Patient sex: F
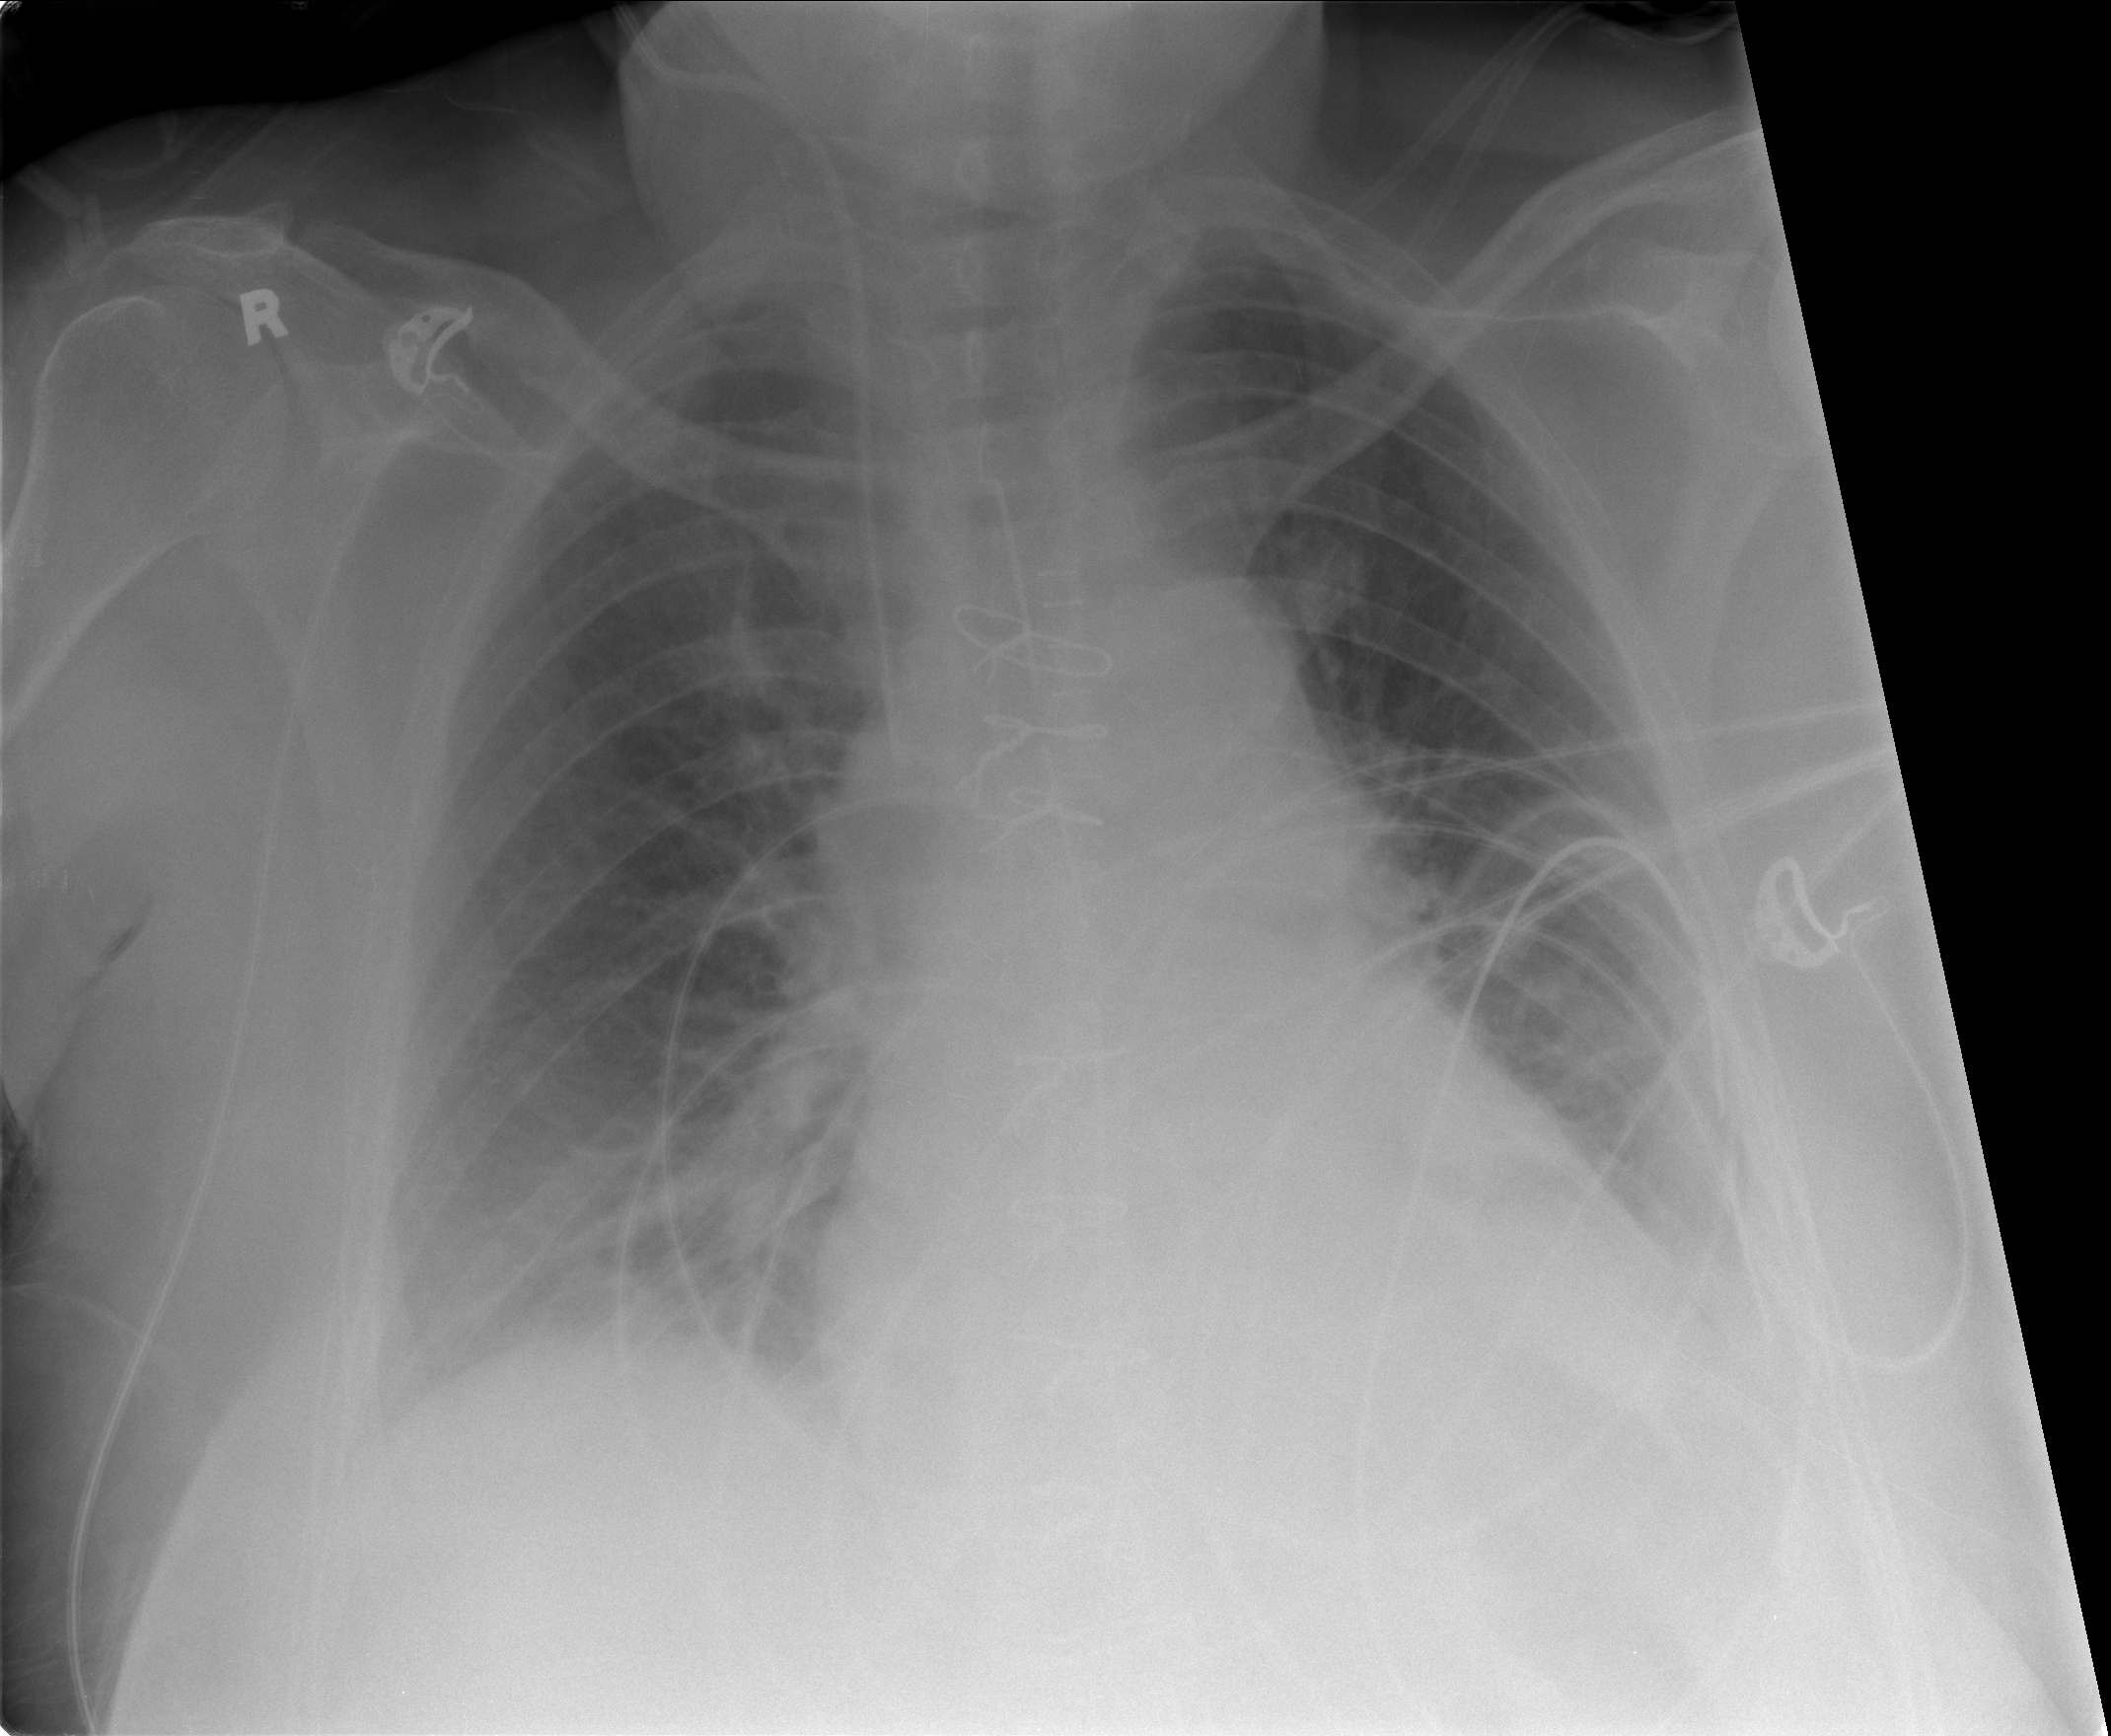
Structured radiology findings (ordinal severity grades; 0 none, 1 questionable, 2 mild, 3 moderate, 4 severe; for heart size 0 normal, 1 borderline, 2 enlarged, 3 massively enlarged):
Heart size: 1
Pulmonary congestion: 2
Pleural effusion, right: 1
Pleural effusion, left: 1
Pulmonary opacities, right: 0
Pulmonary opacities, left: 0
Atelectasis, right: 2
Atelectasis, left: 0